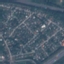
Label: Residential